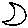
Label: moon